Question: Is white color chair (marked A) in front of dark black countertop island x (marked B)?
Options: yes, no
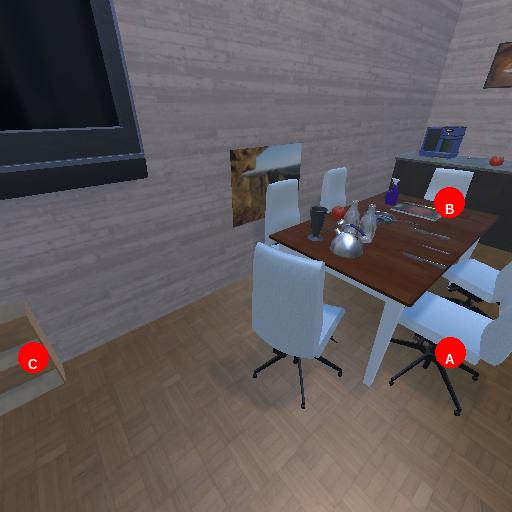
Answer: yes